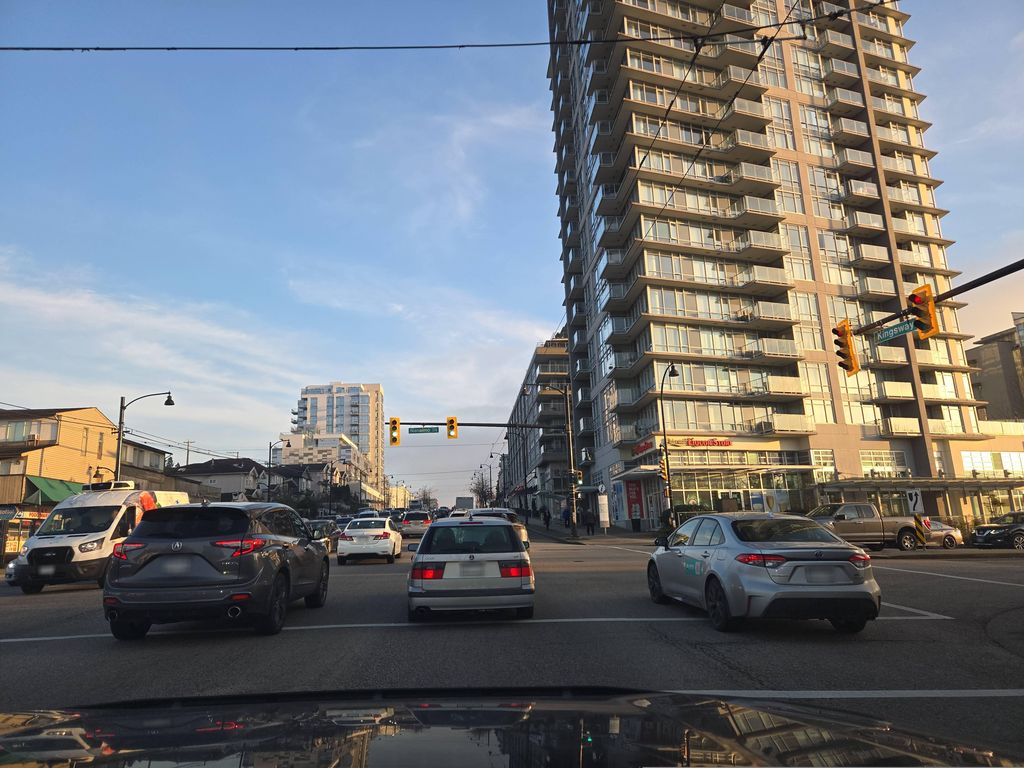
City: vancouver